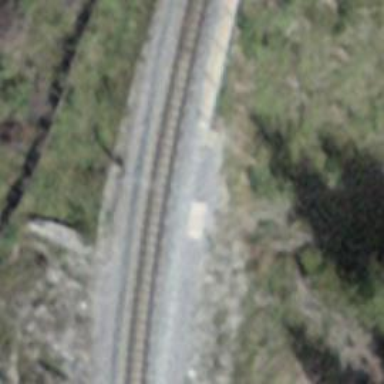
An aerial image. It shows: Narrow-gauge railway track with one electrified contact line.